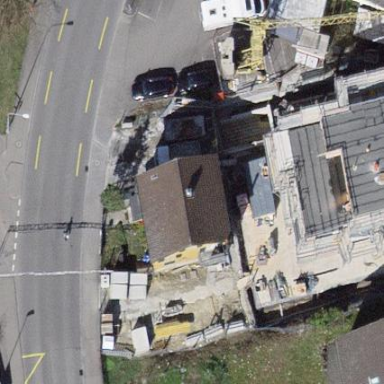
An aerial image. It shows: Residential building.